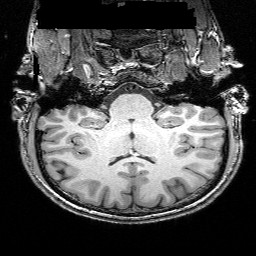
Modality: T1w
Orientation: sagittal
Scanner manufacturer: siemens
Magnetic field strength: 3 T
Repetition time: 0.02 s
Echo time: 0.005 s